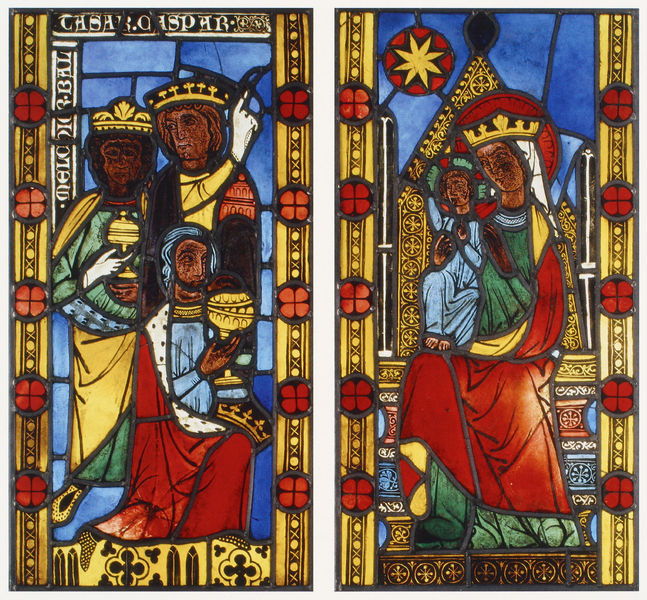
Titel: Christologischer Zyklus aus dem Altenberger Chorachsenfenster
Institution: Braunfels, Sammlung Schloss Solms-Braunfels
Schlagwörter: blau, gelb, bunt, fenster, glas, rot, malerei, bibel, kirche, gold, kind, mutter, krone, farben, jungfrau, glasfenster, christus, jesus, jesus christus, weihrauch, maria, madonna, anbetung, mutter gottes, weise, erlöser, gottesmutter, kirchenfenster, geschenke, gaben, morgenland, sternsinger, drei könige, heilige drei könige, messias, myrre, jesusknabe, gottessohn, sohn gottes, unsere liebe frau, heilige maria, christkind, bleiverglasung, drei weisen, hinterglas, madonna mit dem kind, heiligen drei könige, e, stern von betlehem, christkönig, fenstermosaik, heilland, erretter, jesus von nazaret, gottesgebärerin, maria von nazaret, dreikönig